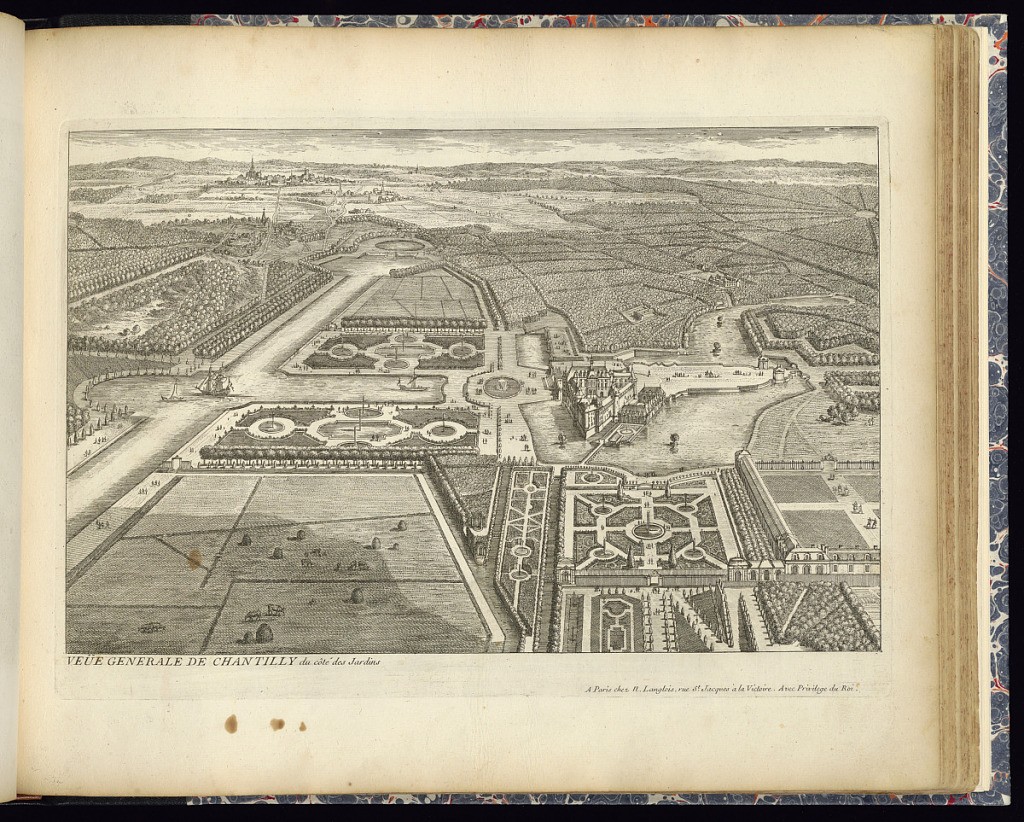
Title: VEÜE GENERALE DE CHANTILLY du côté des Jardins
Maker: Adam Perelle, French, 1638 – 1695
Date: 1680–1703
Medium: Etching on laid paper
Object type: Print
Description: Bird's eye view of the chateau of Chantilly with its gardens, fountains, basins, sailboats, and surrounding landscape. Figures within the grounds and animals in the foreground. The plate is titled.